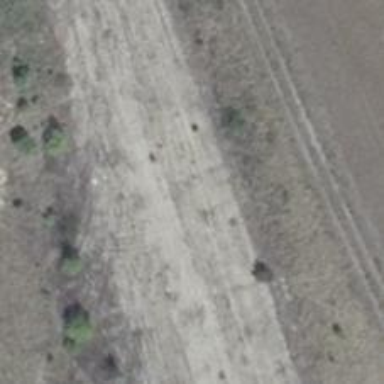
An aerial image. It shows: Abandoned railway.